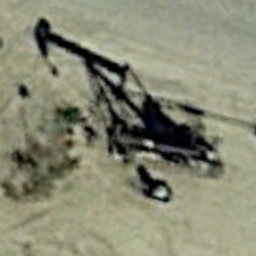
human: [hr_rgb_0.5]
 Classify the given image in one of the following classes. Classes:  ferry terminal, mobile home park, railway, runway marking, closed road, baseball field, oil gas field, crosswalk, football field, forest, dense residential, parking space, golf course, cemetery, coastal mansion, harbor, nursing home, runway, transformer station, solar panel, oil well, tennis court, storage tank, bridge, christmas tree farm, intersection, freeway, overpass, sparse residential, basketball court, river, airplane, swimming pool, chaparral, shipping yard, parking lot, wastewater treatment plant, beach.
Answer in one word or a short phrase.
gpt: oil well